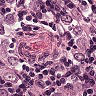
Metastatic tissue present: yes